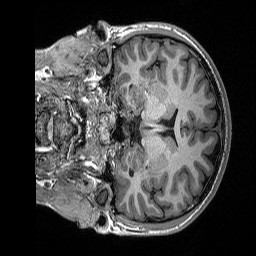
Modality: T1w
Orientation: coronal
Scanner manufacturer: siemens
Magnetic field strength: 3 T
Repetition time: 2.3 s
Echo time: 0.00298 s